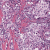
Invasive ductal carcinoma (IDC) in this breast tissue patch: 1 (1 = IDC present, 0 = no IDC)